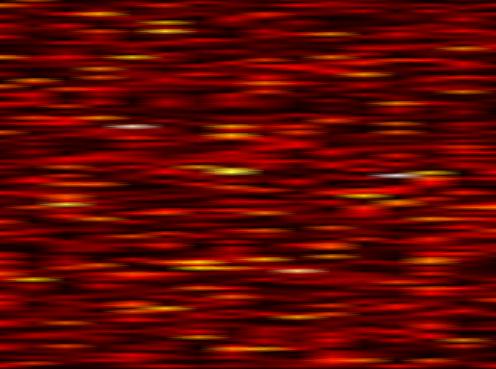
Label: FBMC